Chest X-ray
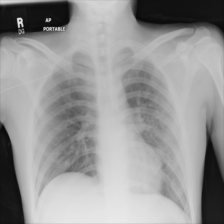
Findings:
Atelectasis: negative
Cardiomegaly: negative
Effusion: negative
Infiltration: negative
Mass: negative
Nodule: negative
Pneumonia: negative
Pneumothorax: negative
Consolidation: negative
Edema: negative
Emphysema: negative
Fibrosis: negative
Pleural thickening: negative
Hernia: negative